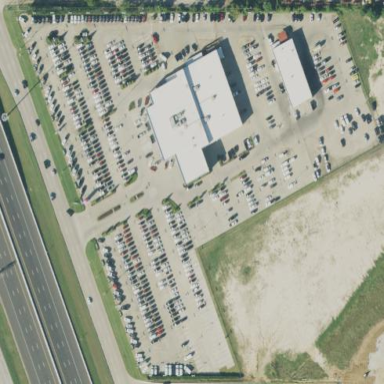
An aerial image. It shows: Car shop in retail area.